You are looking at the short-time Fourier spectrogram of a rotating shaft's vibration signal. Based on the visible evidence, which rotor condition applies: normal, misalignment, unbalance, looseness?
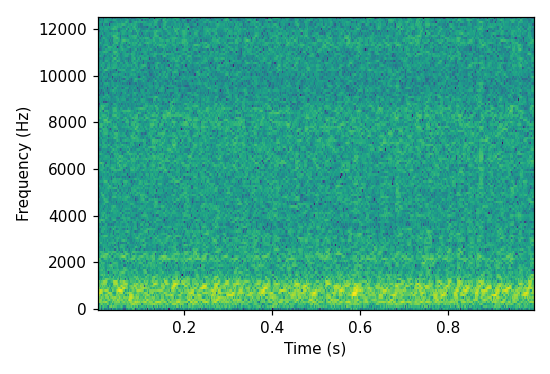
Answer: normal